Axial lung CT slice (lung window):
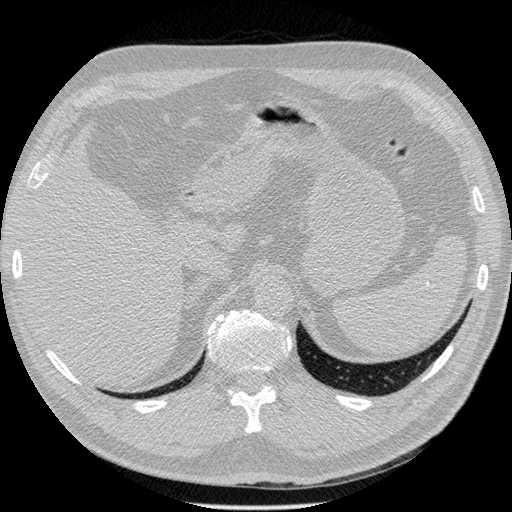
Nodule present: no